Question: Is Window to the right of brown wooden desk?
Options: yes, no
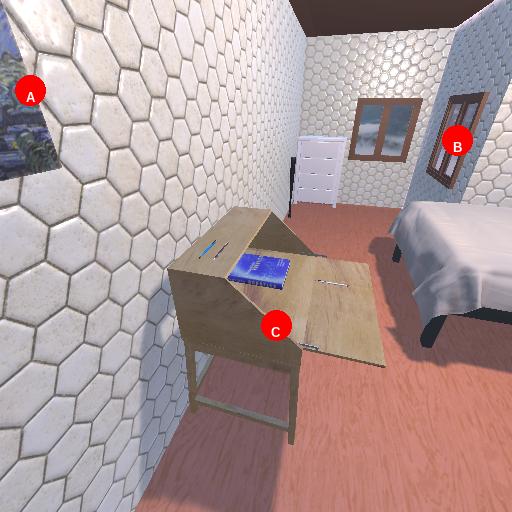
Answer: yes